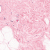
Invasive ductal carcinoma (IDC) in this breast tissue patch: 0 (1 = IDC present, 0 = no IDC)